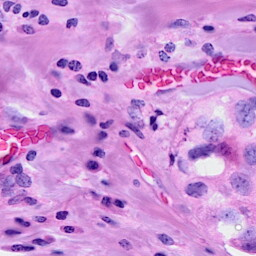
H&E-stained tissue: Breast